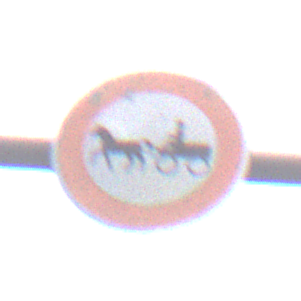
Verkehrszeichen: VerbotGespannfuhrwerke
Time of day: Midday
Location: Outdoor (Urban)
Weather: Overcast
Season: NotSpecified
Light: Natural